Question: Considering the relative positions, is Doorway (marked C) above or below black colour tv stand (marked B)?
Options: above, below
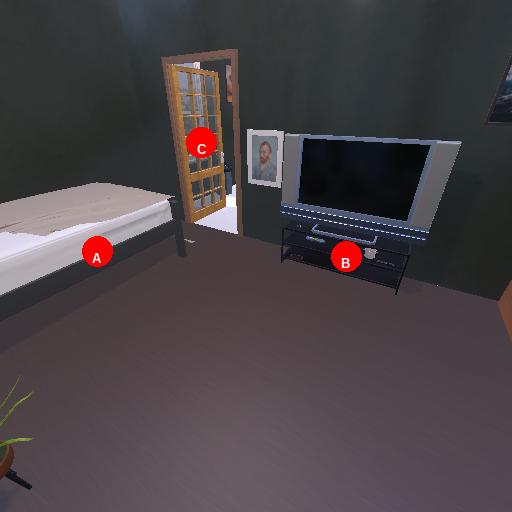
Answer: above